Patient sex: M
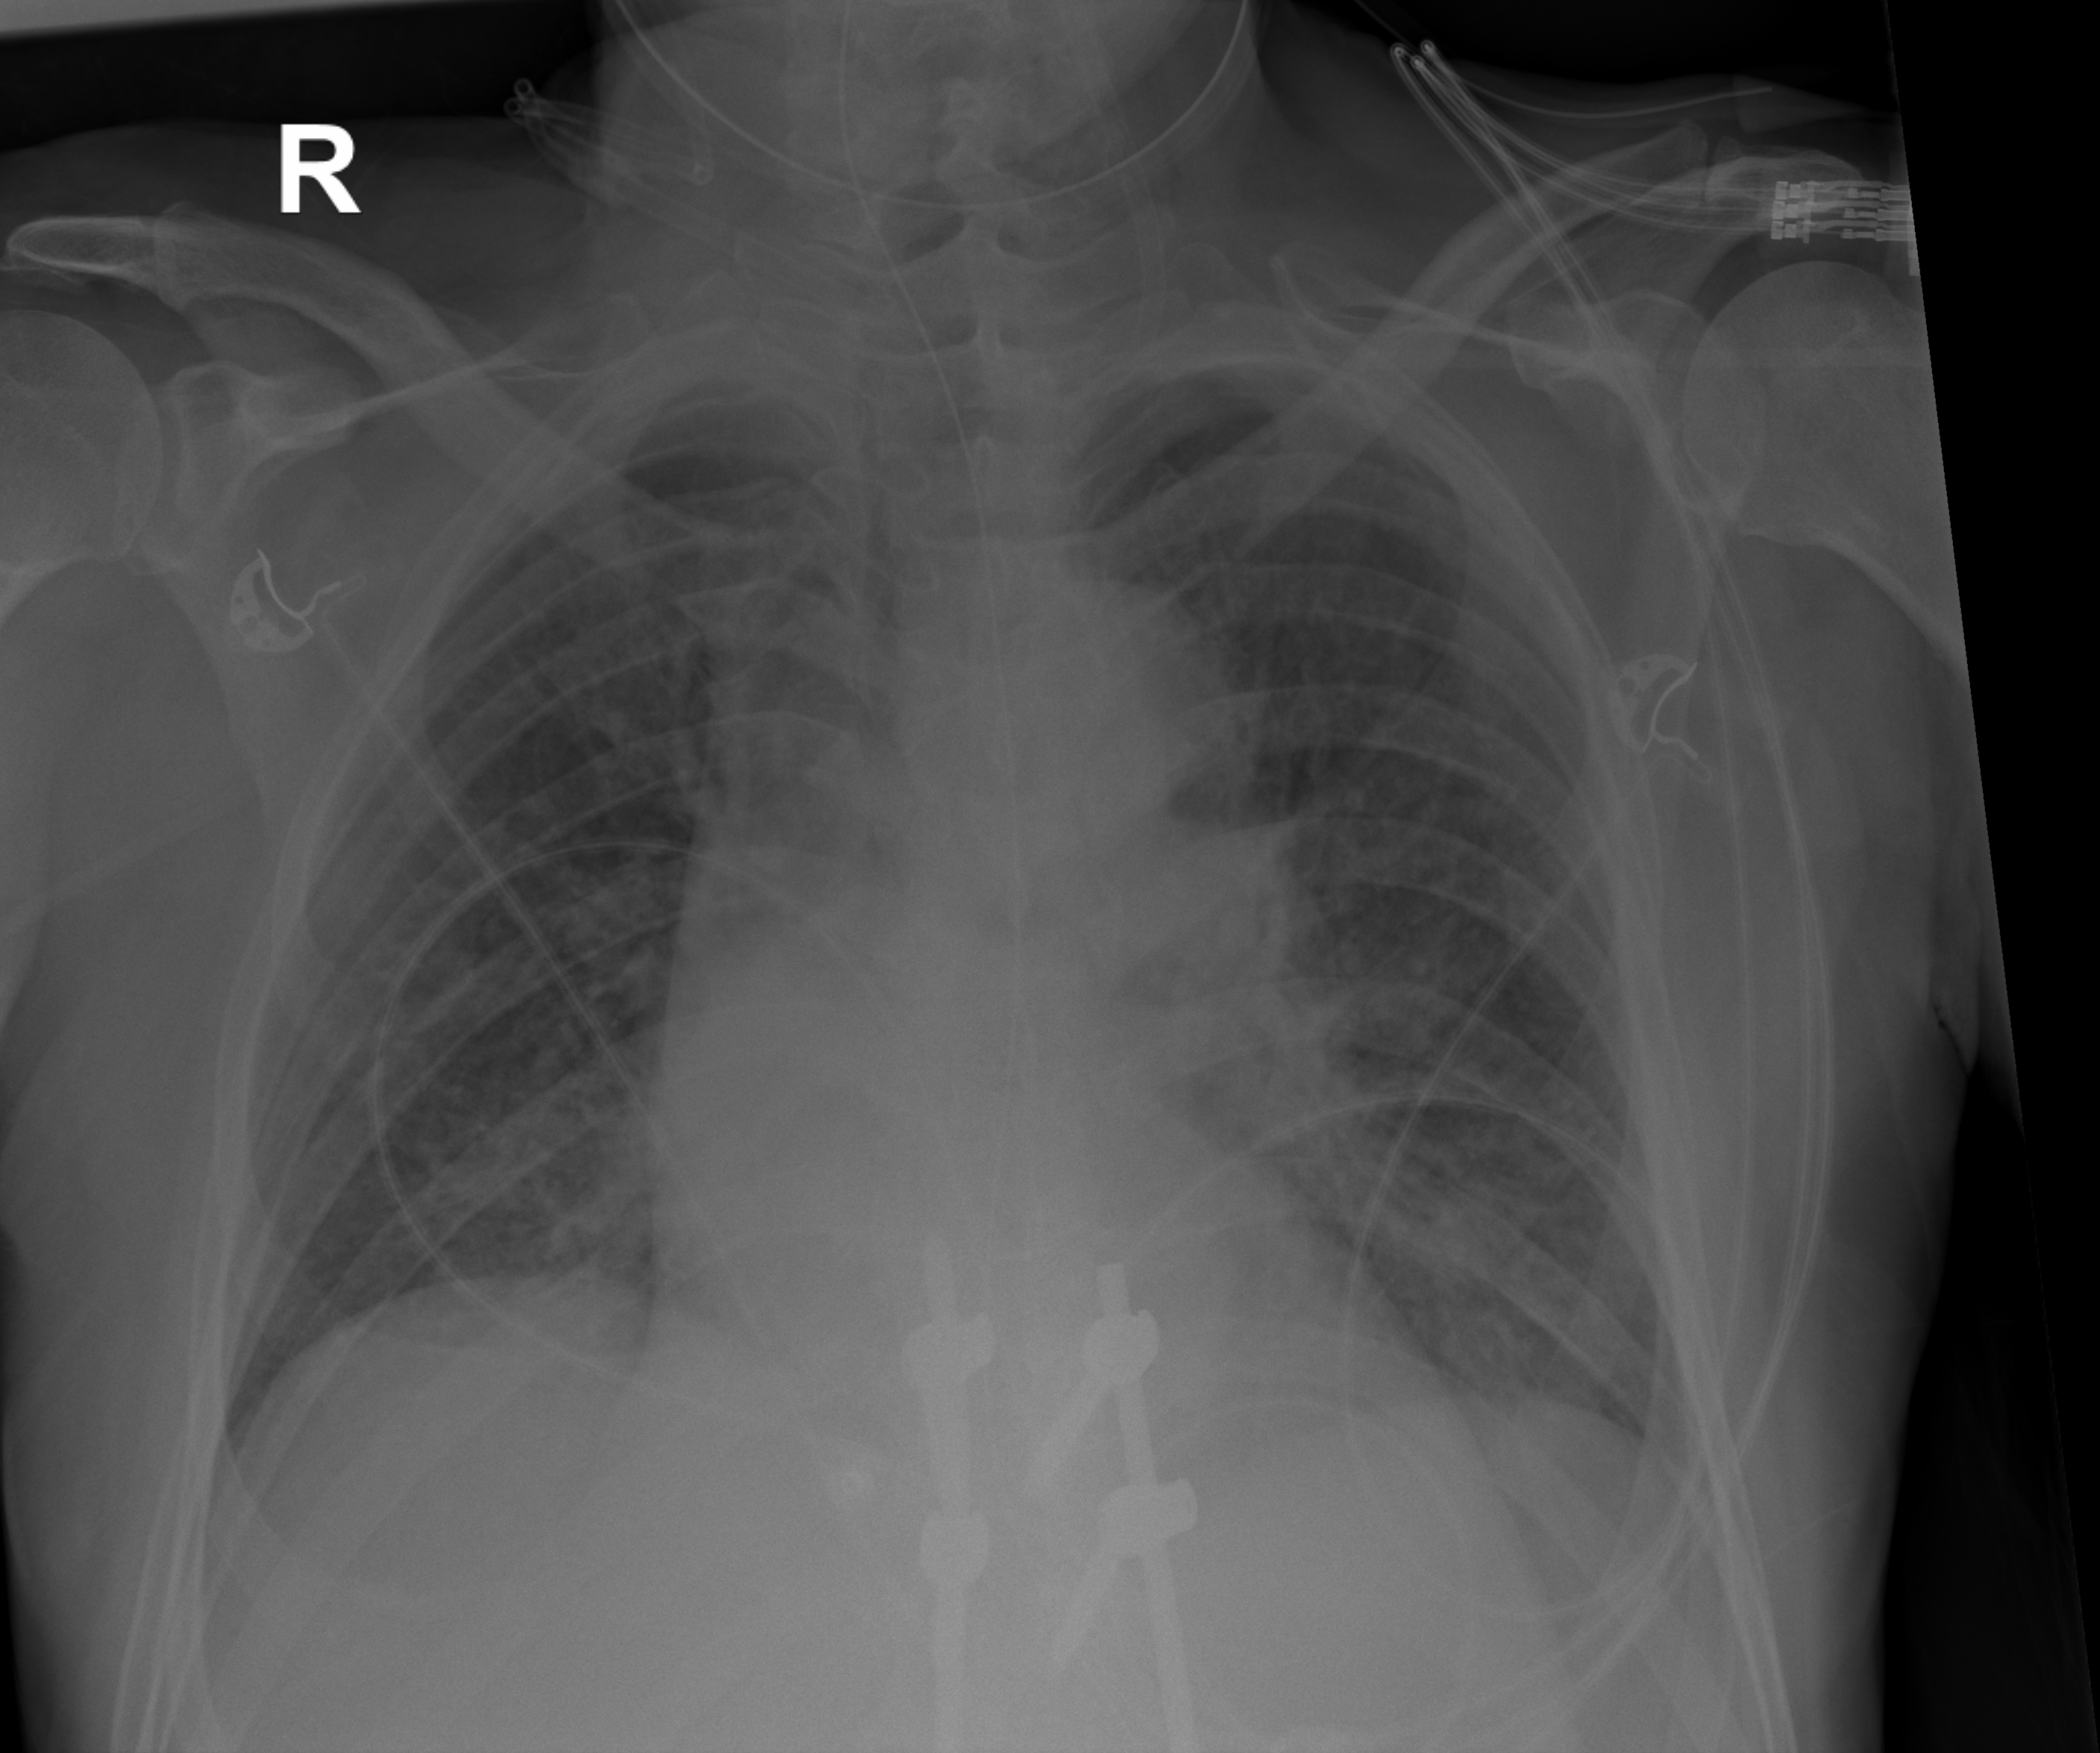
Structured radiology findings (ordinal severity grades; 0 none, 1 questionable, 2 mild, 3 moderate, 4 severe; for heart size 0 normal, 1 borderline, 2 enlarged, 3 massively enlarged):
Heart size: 2
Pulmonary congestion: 2
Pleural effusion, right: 0
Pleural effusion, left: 0
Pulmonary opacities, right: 1
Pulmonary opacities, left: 2
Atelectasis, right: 0
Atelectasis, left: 0